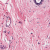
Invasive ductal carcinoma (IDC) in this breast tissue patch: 0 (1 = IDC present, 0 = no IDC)